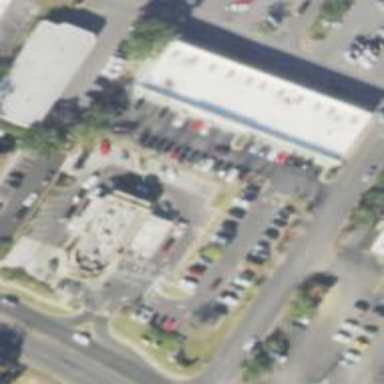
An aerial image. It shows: Parking space.